Question: I am trying to get a text which in span tags. I tried getText(), get_attribute("innerHTML") etc.
'''
label = driver.find_element(By.XPATH("/html/body/div[1]/div[1]/div/div[3]/table/tbody/tr[7]/td[2]/div/div[3]/div/div/span[1]/span")).get_attribute("innerHTML")
'''
> TypeError: 'str' object is not callable
This is how the source code looks:

I want to extract "0.3453" from this.
EDIT:
I got all text with for loop. Thank you.
Here the solution:
'''
item = driver.find_elements_by_xpath('//span[@class="pane-legend-item-value pane-legend-line"]')
for str in item:
print(str.text)
'''
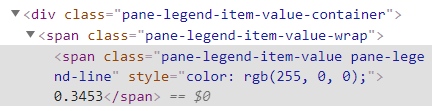
Answer: It should work
'''
item = find_element_by_xpath('//span[@class="pane-legend-item-value pane-legend-line"]')
print( item.text )
'''